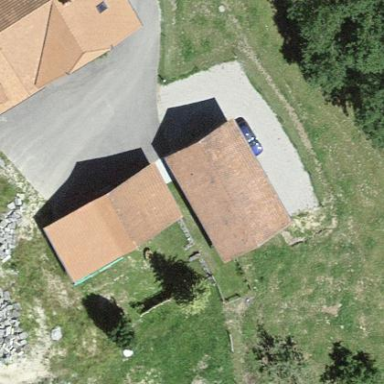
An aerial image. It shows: Rural barn.